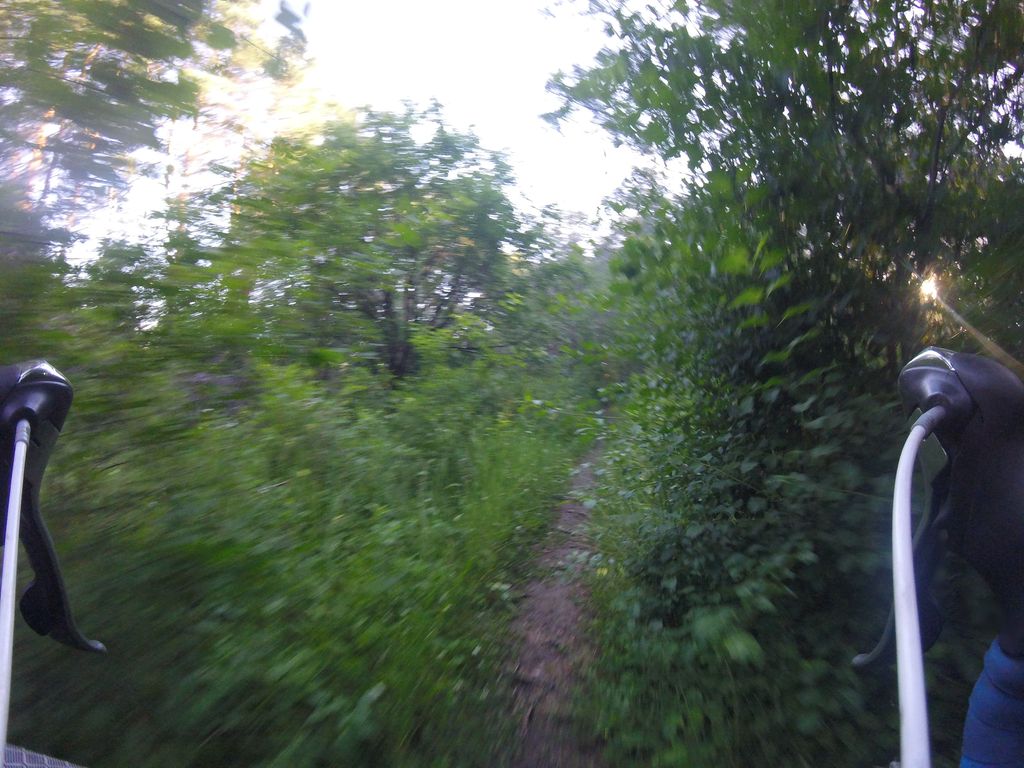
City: ottawa-gatineau